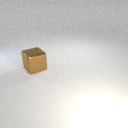
large brown metal cube